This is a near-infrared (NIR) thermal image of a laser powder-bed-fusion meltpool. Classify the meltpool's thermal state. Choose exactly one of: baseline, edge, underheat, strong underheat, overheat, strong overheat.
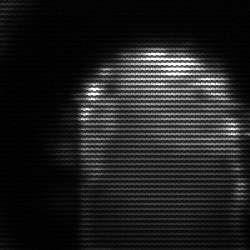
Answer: baseline